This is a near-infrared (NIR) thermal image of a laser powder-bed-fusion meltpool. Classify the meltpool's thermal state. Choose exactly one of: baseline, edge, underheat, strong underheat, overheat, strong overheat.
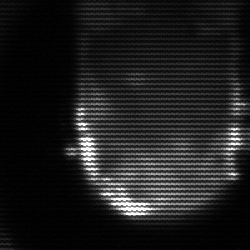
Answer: baseline